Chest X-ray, PA view. Patient: 43 years old, sex F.
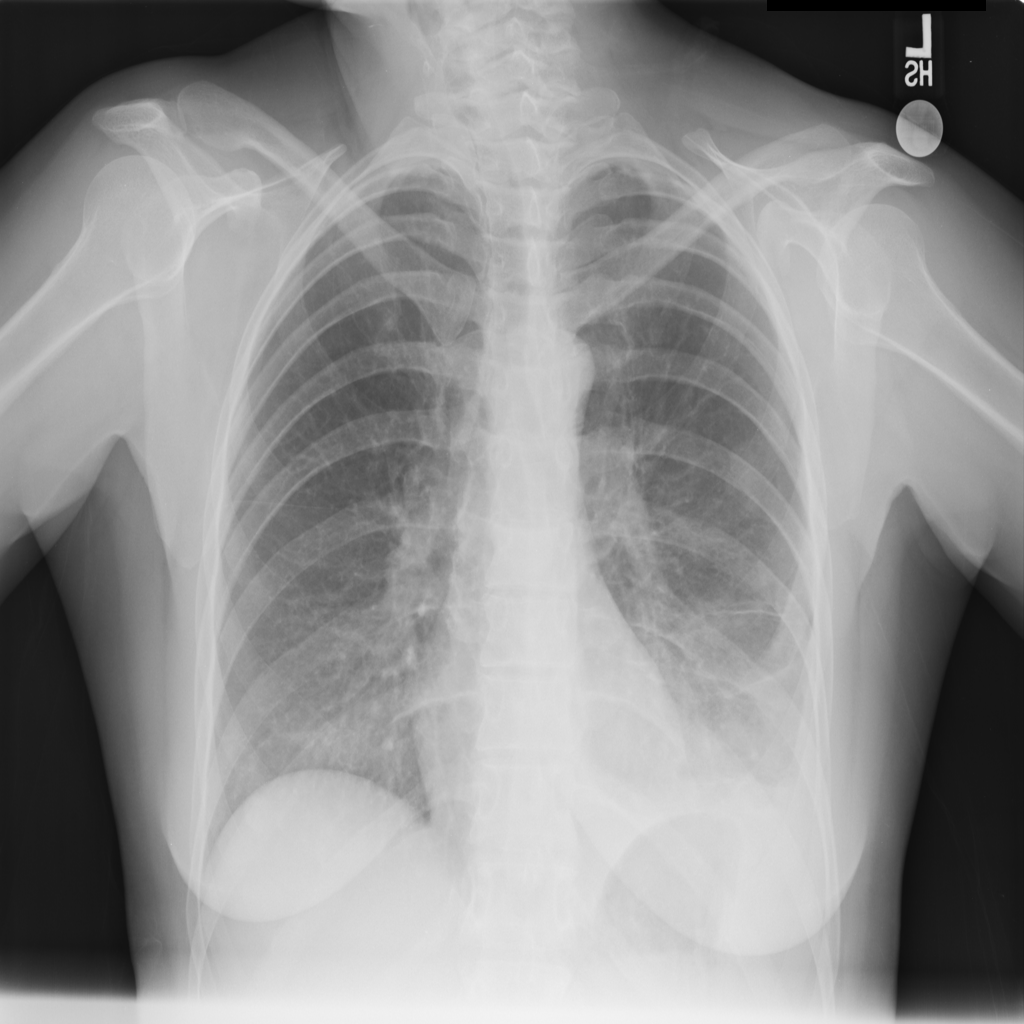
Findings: Effusion, Mass